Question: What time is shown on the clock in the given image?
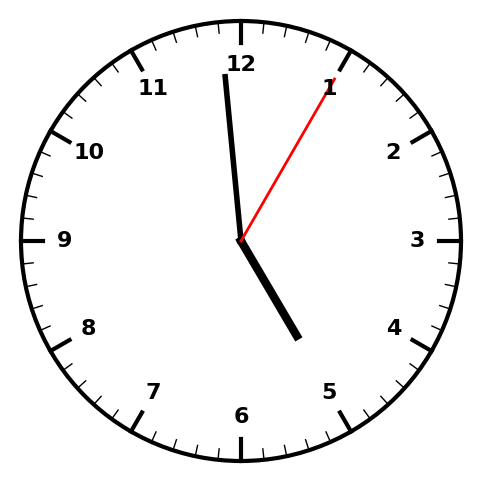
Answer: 04:59:05